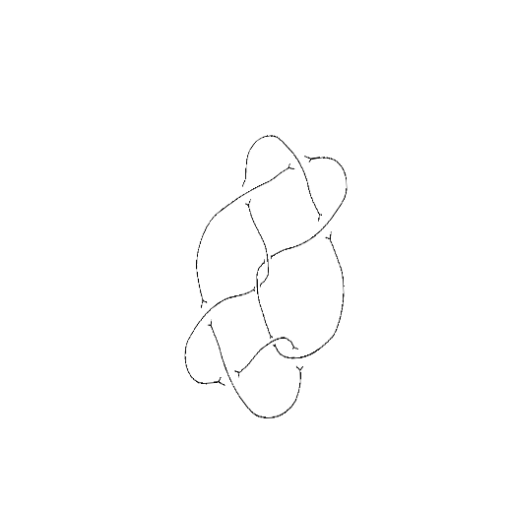
Crossing number: 9